Interaction volume radius: 10 \u00c5
Interaction volume height: 15 \u00c5
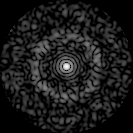
Disorder parameter: 0.8483